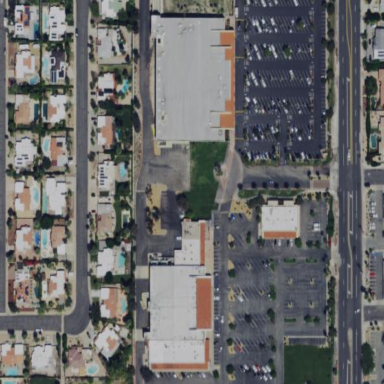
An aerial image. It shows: Retail area.